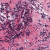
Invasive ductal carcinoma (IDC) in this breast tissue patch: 0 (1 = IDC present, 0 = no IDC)